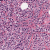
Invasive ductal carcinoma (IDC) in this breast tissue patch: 1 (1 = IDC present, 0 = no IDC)